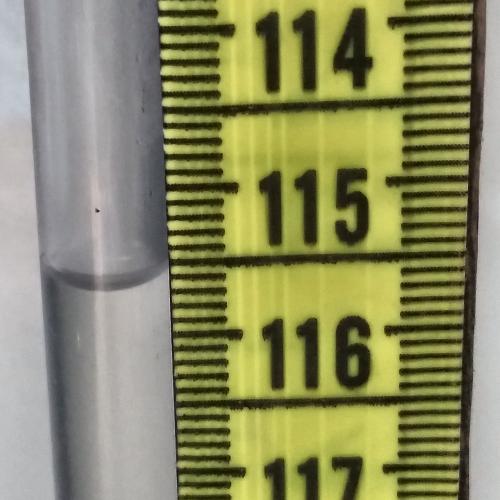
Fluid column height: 115.6 cm